Question: I am trying to get an object of SharePoint Search Navigation Nodes from its classes.
'''
var nodes = $("div.ms-qSuggest-listItem");
'''
I am getting the nodes object and now wanna get the value of "_promptString" and "_url".
I tried the following:
'''
nodes[0].getAttribute("_url");
nodes[0].innerHtml;
nodes[0].value;
'''
Here is the screenshot

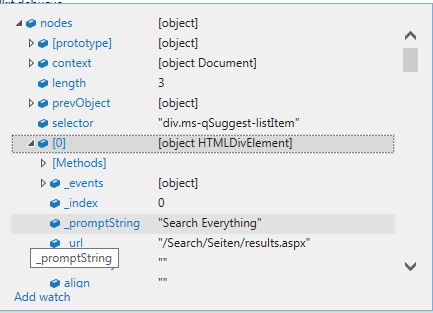
Answer: These properties do not seem to be attributes of the DOM element but properties of the DOM object. Try the following:
'''
nodes[0]._url;
nodes[0]._promptString;
'''